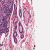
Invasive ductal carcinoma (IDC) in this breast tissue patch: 1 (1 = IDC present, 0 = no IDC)